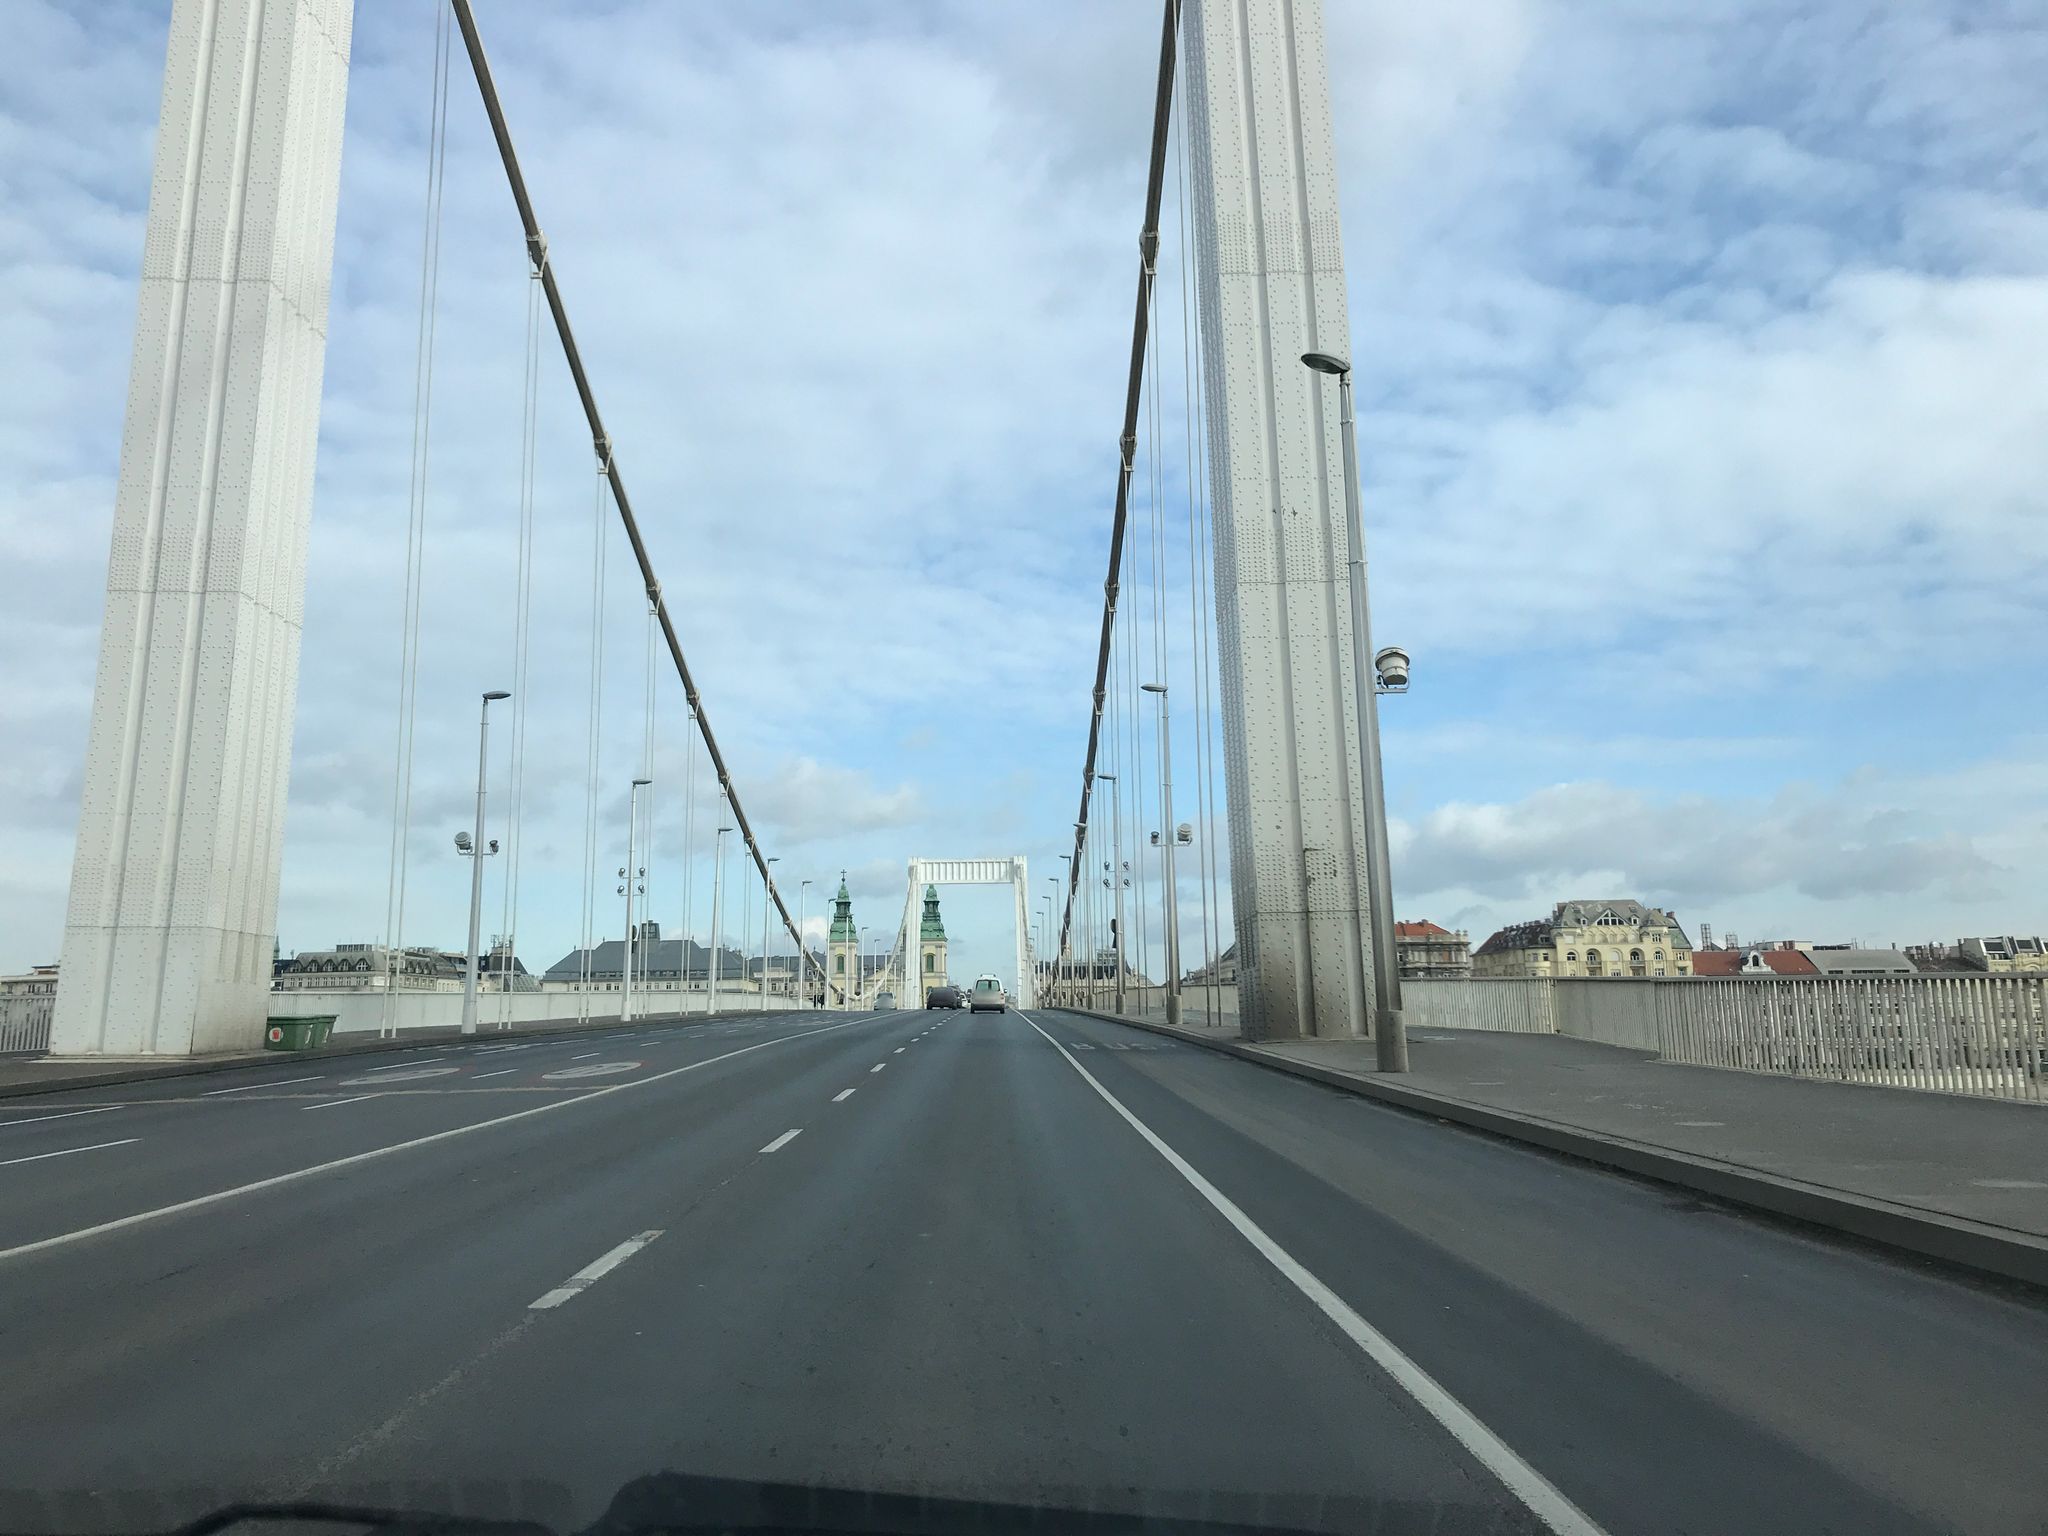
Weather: cloudy
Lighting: day
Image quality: good
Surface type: driving surface
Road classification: secondary, primary_link
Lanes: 1
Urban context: urban centre
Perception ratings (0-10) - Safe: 6.64, Lively: 4.8, Beautiful: 1.37, Boring: 6.11, Depressing: 4.11, Wealthy: 5.99